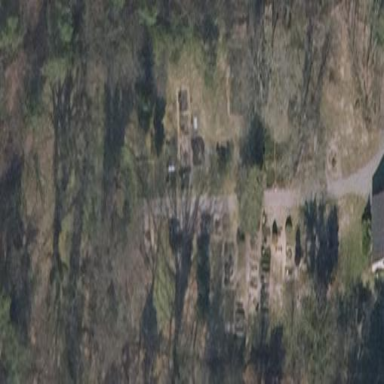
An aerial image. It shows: Graveyard.